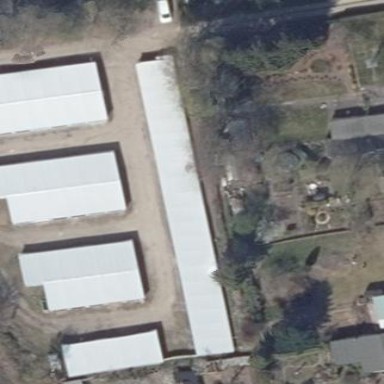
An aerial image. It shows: Group of garages.